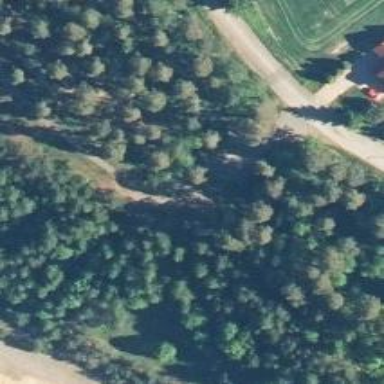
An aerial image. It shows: Disc golf tee area.